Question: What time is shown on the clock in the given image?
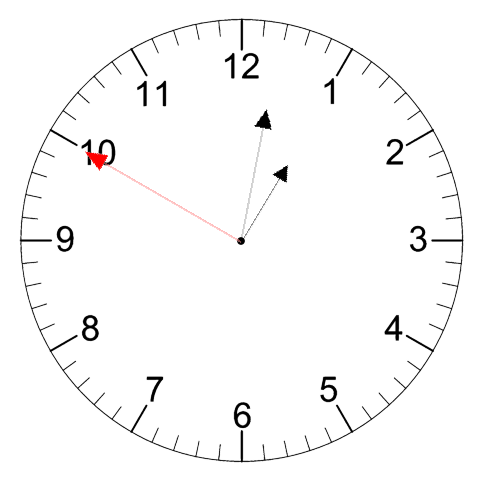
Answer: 01:01:50